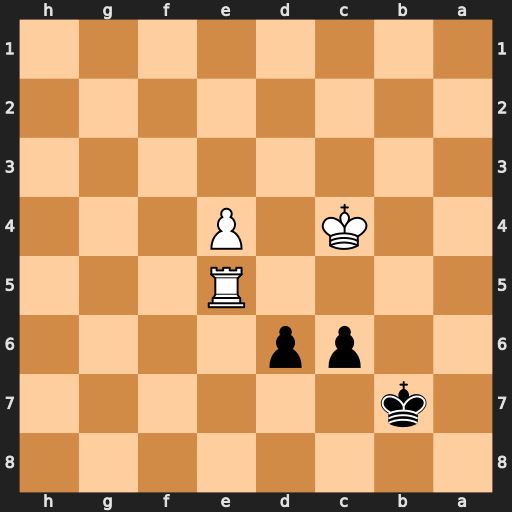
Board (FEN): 8/1k6/2pp4/4R3/2K1P3/8/8/8
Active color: b
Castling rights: -
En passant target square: -
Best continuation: dxe5 Kc5 Kc7